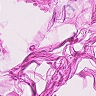
Metastatic tissue present: no